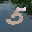
Label: 5